Interaction volume radius: 5 \u00c5
Interaction volume height: 20 \u00c5
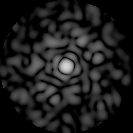
Disorder parameter: 0.7907